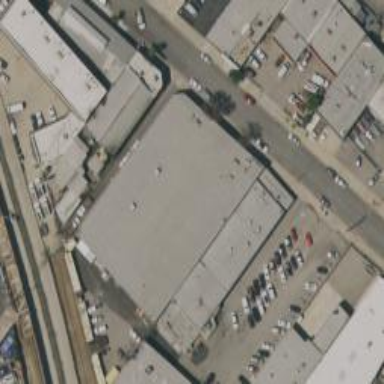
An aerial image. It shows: Industrial building.